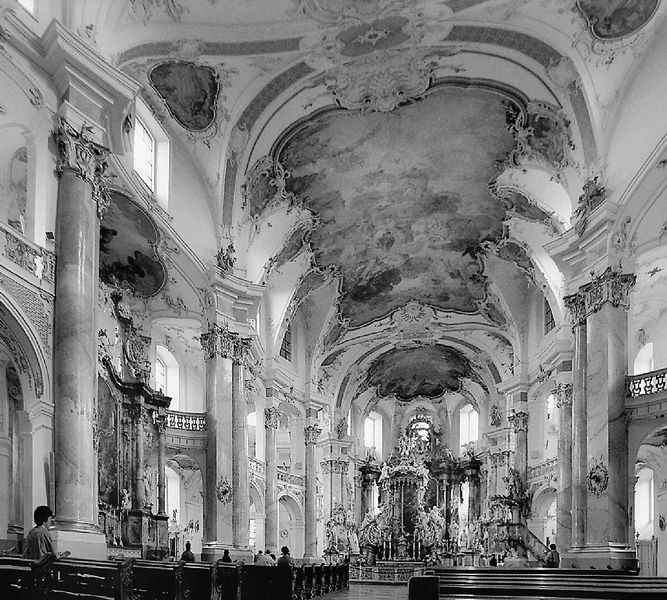
Titel: Wallfahrtskirche Vierzehnheiligen
Künstler: Balthasar Neumann
Standort: Vierzehnheiligen, St. Mariä Himmelfahrt (EU - D - Bayern)
Schlagwörter: mann, menschen, fenster, grau, marmor, schwarz, säule, säulen, weiss, leute, malerei, sockel, innenraum, kirche, decke, innen, rokoko, deutschland, balkon, bank, empore, pilaster, stuck, foto, fotografie, gewölbe, bayern, balustrade, dom, schwarzweiss, altar, bänke, hochaltar, kirchenschiff, kirchenbänke, kanzel, rosette, fresken, fresko, aufnahme, deckenmalerei, tondi, lichtgaden, deckengewölbe, kappele, freising, deckengemaälde